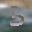
Label: 5